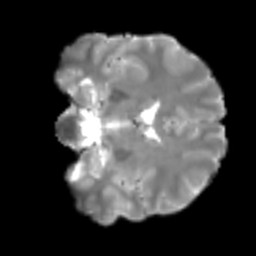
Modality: T2w
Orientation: coronal
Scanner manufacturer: siemens
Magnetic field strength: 3 T
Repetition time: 4 s
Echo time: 0.0594 s